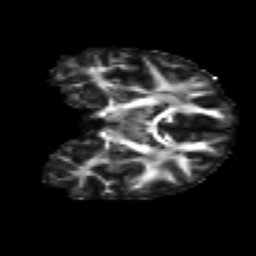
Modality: FA
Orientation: coronal
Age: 29
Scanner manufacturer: siemens
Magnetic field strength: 3 T
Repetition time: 4.52 s
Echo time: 0.084 s